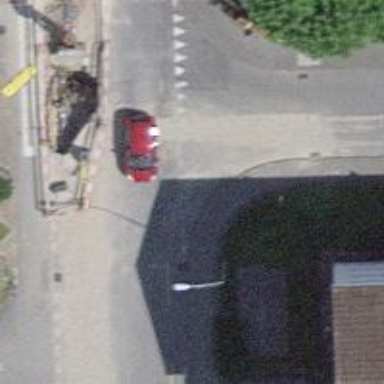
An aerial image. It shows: Kerb barrier.